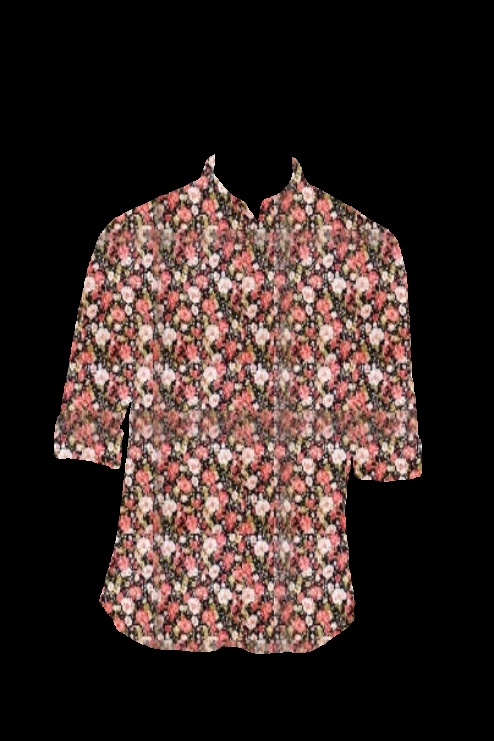
red multi floral print tee